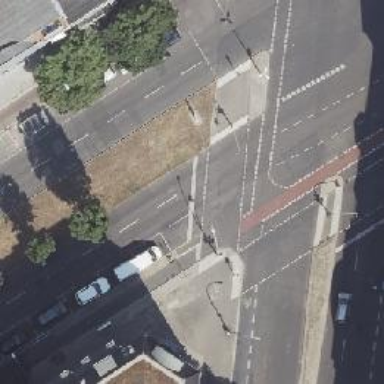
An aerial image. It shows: Crossing on the footway with traffic signals.